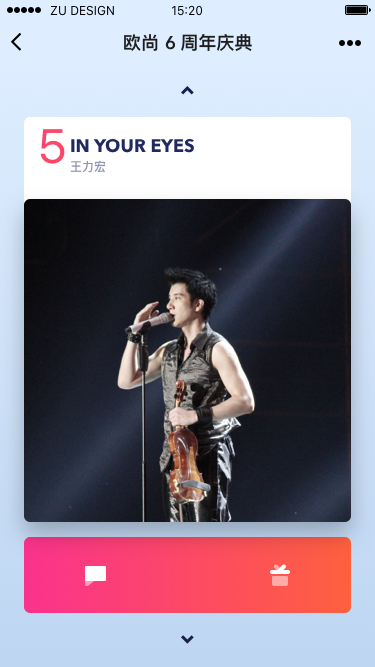
Text in this UI design:
5
王力宏
In Your Eyes
欧尚 6 周年庆典
15:20
ZU DESIGN